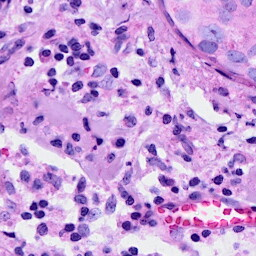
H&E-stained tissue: Breast